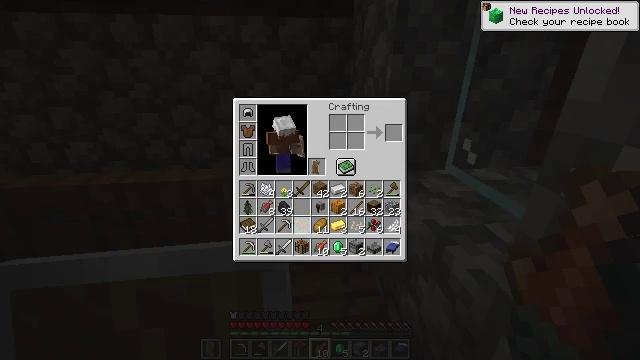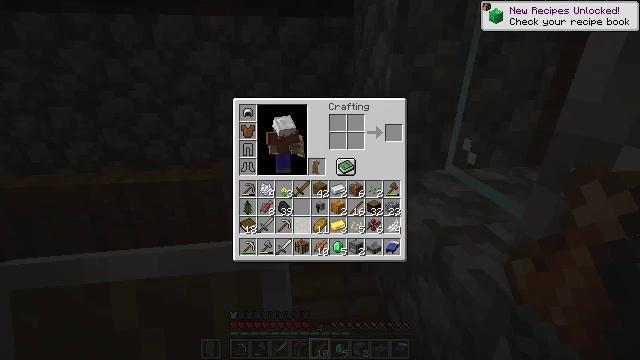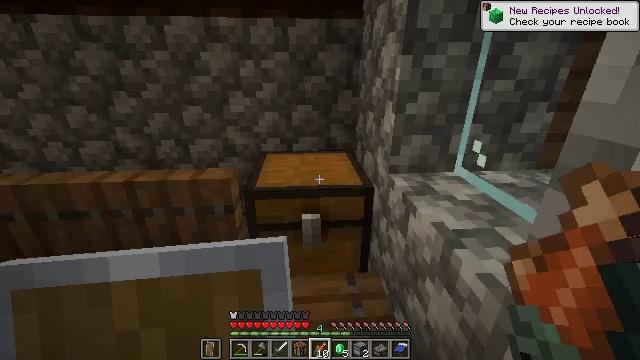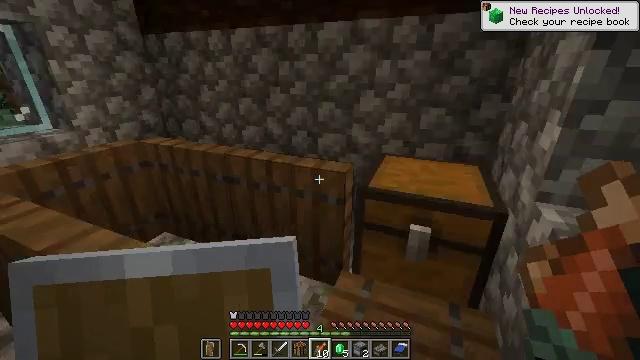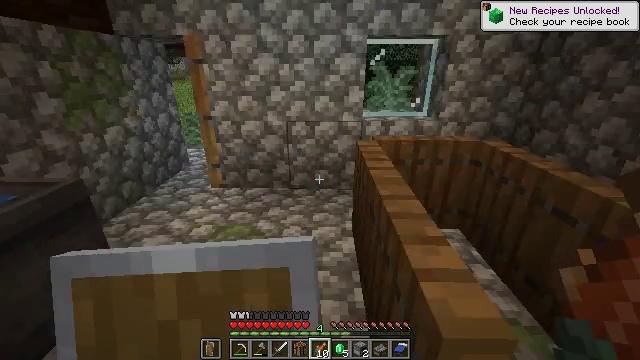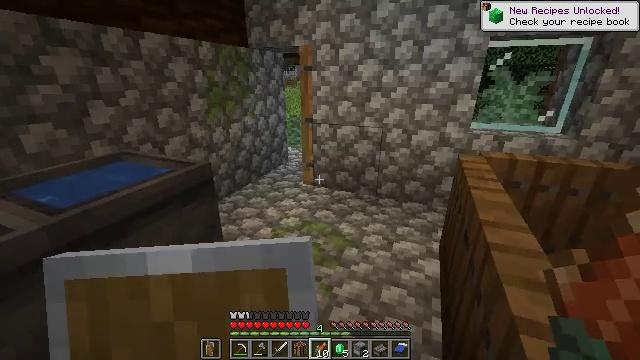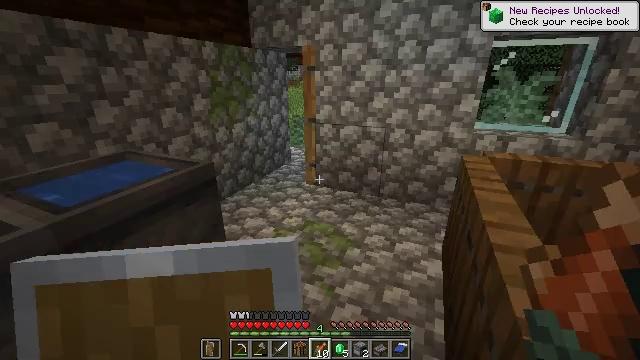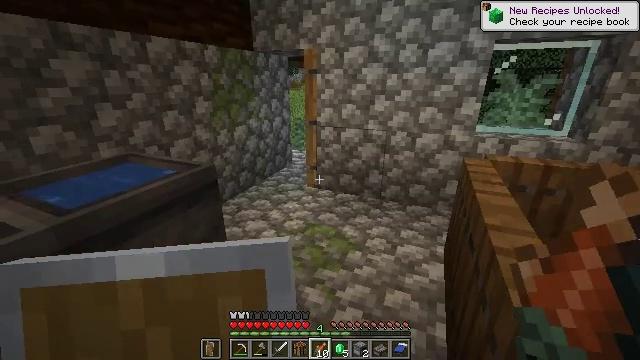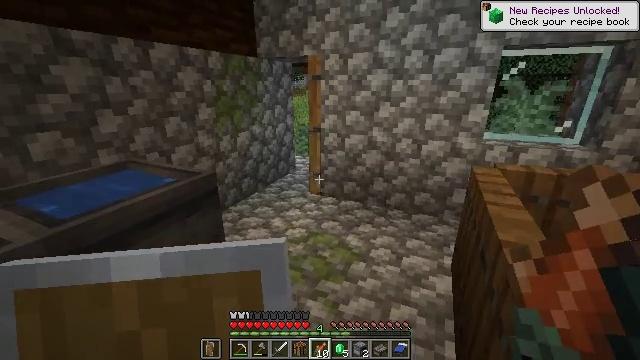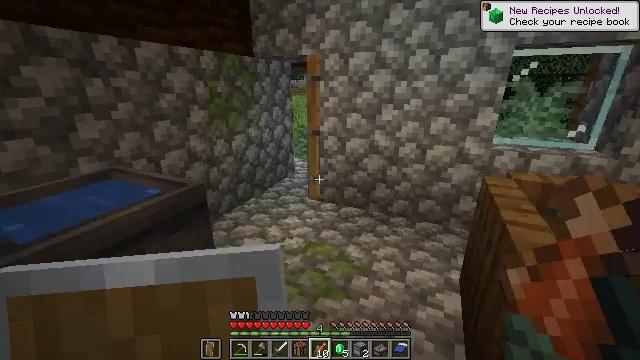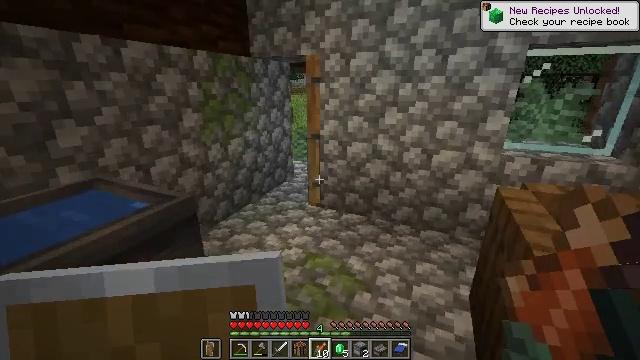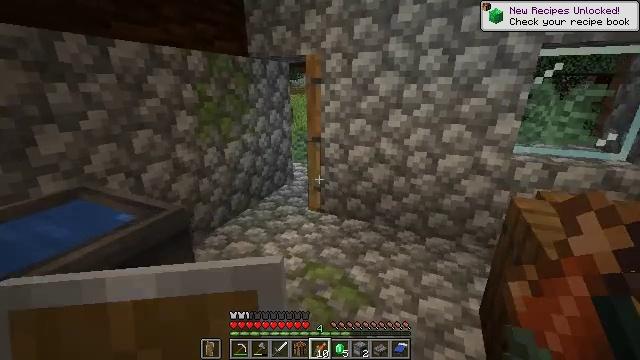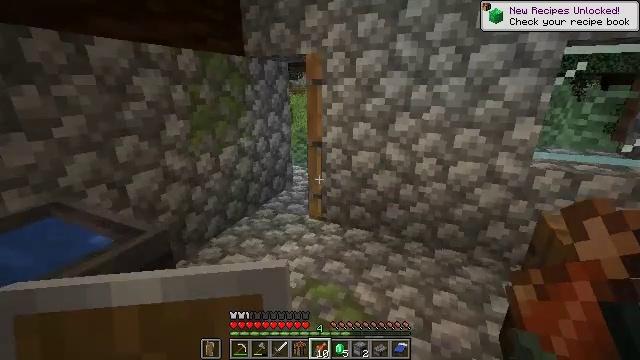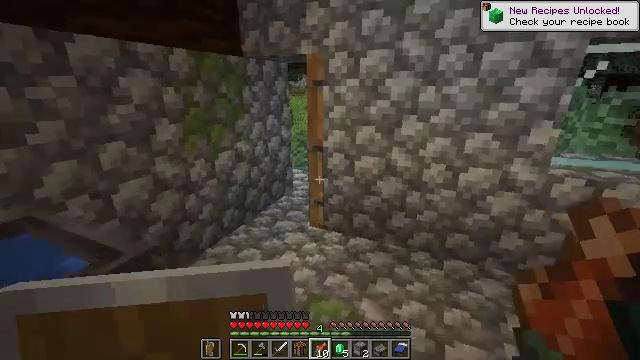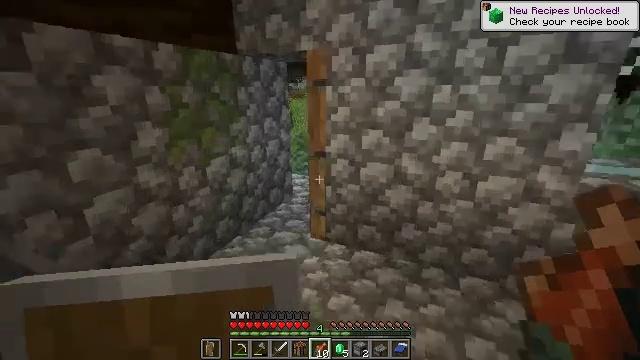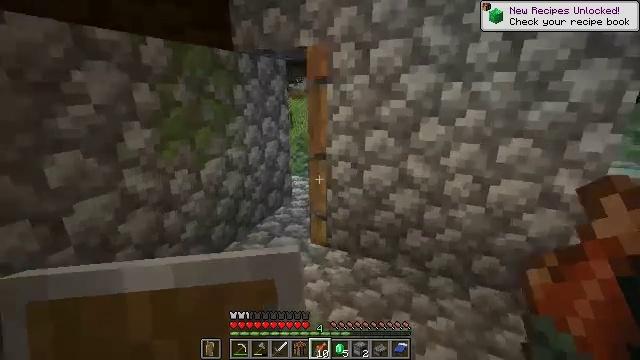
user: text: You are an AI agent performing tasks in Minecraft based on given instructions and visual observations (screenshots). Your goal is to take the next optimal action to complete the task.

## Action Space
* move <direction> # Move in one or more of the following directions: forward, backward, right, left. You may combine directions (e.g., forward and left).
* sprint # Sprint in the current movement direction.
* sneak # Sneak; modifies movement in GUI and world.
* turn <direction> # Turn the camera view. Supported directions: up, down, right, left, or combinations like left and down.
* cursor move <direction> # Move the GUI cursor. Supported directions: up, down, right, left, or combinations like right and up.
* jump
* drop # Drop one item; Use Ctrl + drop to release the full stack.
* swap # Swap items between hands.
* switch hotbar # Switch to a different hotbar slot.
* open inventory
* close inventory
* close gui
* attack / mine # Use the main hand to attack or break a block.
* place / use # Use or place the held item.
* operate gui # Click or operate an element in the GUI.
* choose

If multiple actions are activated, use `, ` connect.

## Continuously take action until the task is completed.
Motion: motion action
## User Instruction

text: Disassemble the campfire for reuse.
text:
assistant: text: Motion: sneak
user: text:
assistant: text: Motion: cursor move left, close inventory
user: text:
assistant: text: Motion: turn left, close inventory
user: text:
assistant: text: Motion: turn left, close inventory
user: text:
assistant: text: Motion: turn left and up
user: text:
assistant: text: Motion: no_op
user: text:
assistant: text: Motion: no_op
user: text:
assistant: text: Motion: move forward, turn up
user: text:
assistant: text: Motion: move forward
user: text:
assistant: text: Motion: move forward
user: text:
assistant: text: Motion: move forward
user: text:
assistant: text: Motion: move forward
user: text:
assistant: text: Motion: move forward
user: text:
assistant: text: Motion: move forward
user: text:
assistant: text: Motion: move forward
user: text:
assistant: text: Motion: move forward
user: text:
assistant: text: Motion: move forward and move left
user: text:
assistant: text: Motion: move forward and move left
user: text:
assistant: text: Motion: move forward and move left
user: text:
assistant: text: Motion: move forward and move left, turn right
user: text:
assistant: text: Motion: move forward and move left, turn right
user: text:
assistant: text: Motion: move forward and move left, turn right
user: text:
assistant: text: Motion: move forward
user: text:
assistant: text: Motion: move forward
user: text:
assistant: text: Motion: move forward
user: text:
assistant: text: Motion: move forward, turn right
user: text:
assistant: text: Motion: move forward, turn right
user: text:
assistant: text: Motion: move forward
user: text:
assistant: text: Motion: move forward, turn right
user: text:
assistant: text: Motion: move forward and move left, turn right